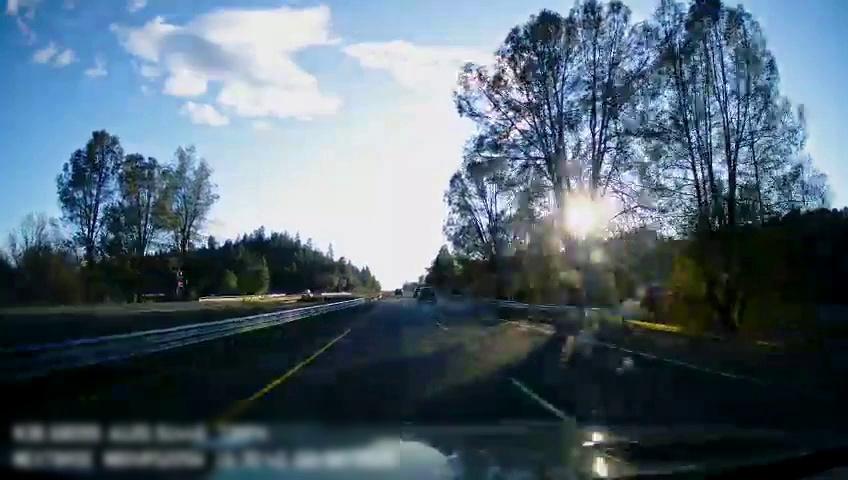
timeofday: Day
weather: Sunny
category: Drivable Space
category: Drivable Space
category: Vehicles | Truck
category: Vehicles | Car
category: Lanes | Current Lane
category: Lanes | Current Lane
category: Lanes | Alternate Lane